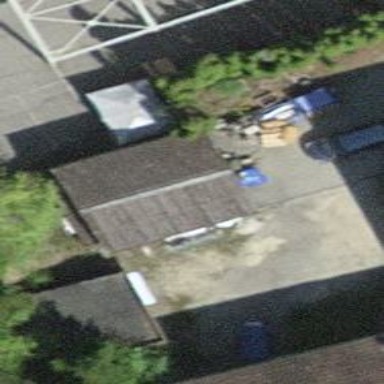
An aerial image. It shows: Garage building.